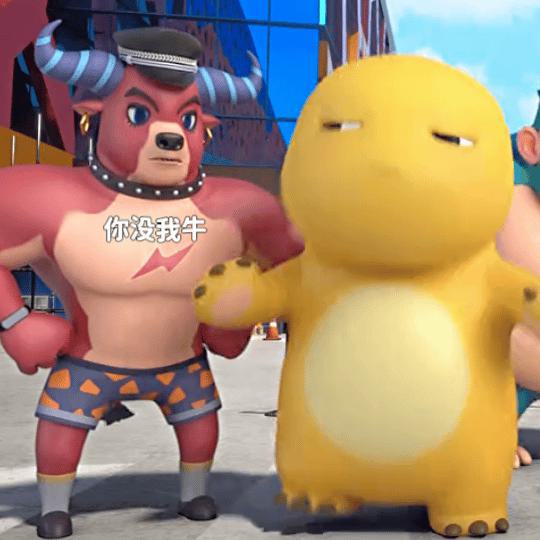
Label: nailong